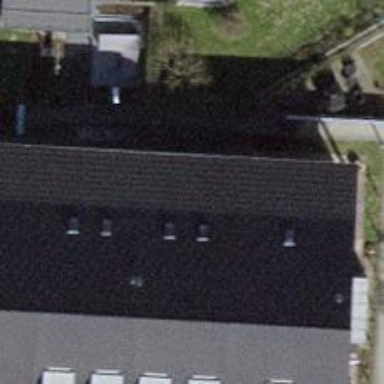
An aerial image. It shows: Terrace building with gabled roof.